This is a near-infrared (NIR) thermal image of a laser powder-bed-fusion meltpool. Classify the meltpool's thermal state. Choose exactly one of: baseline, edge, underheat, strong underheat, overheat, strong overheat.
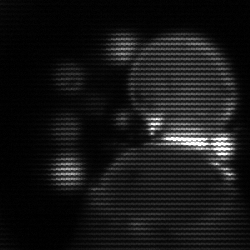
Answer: edge